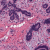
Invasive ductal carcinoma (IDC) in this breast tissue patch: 0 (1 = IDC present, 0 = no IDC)